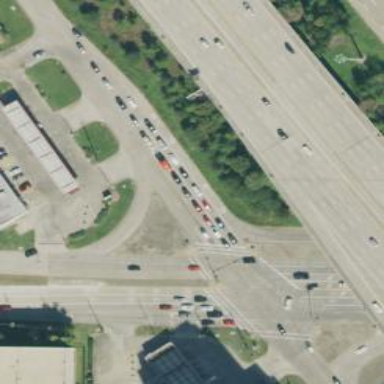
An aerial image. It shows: Secondary road with frontage road alongside.